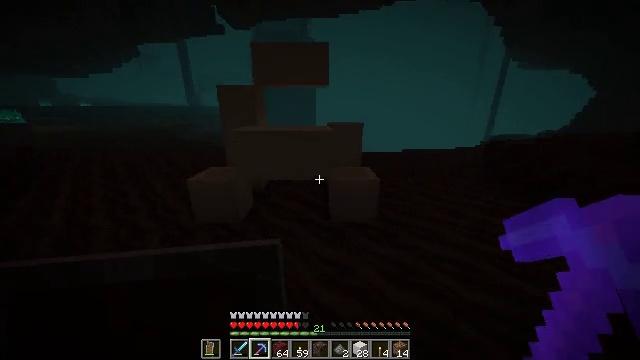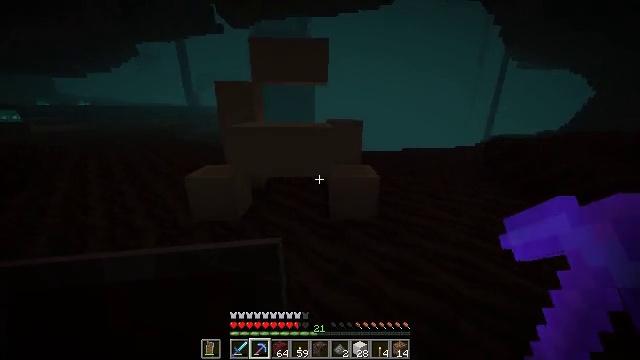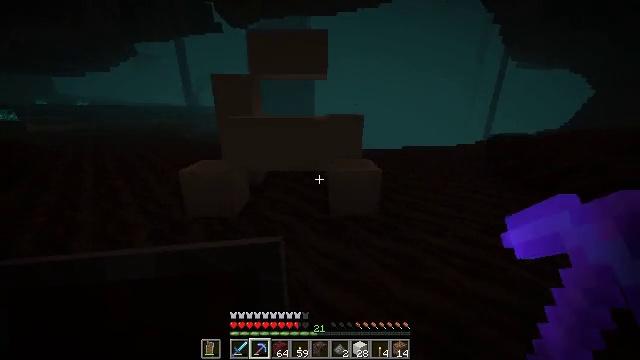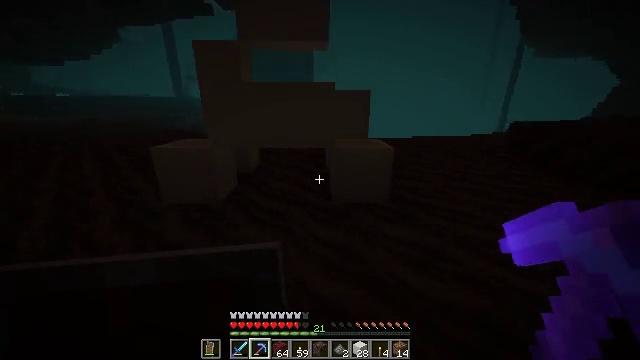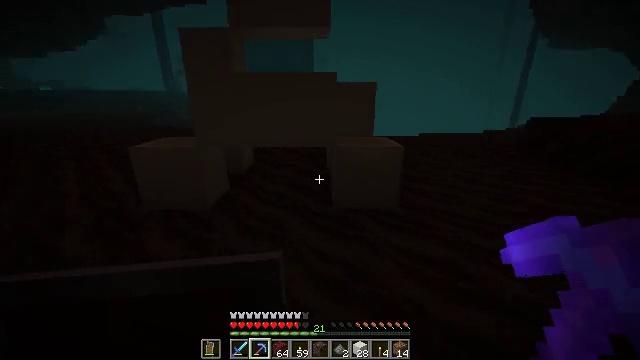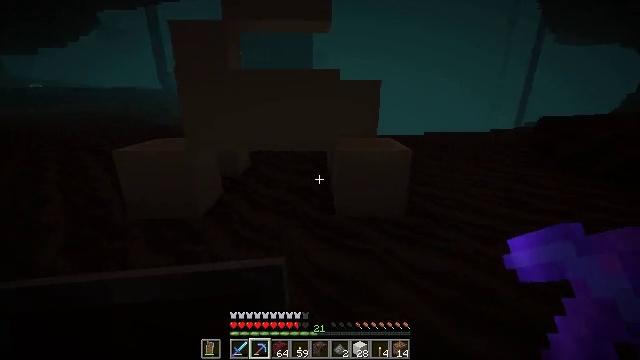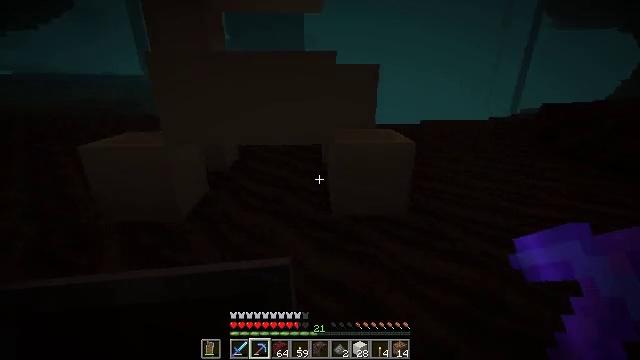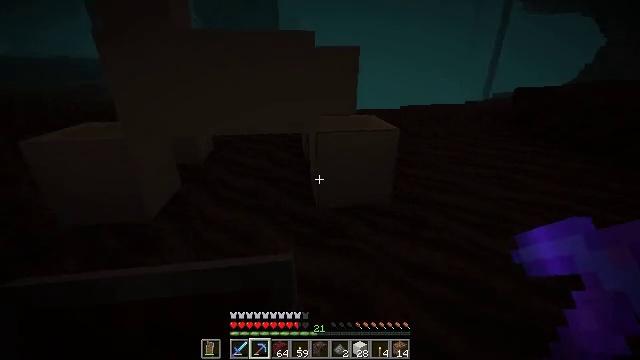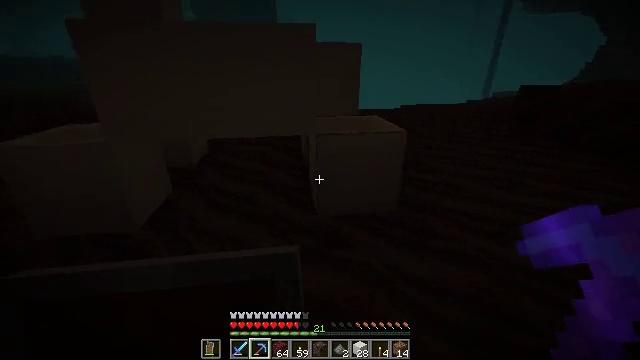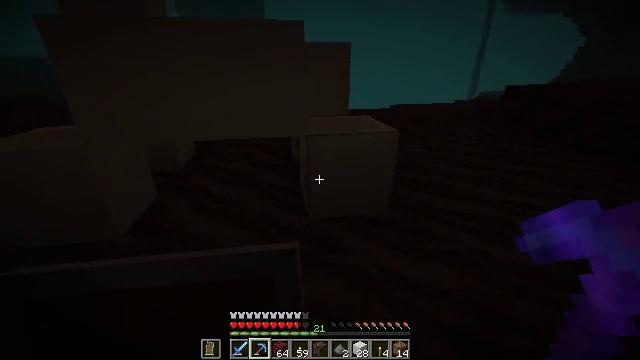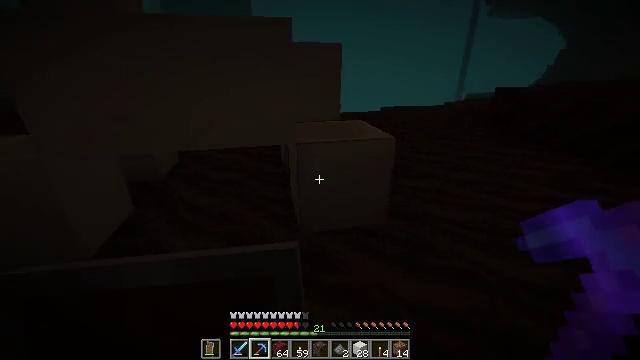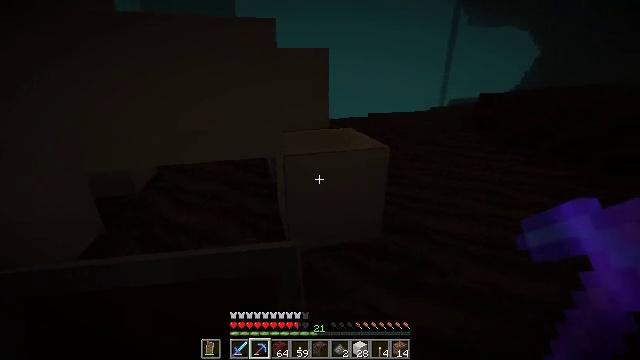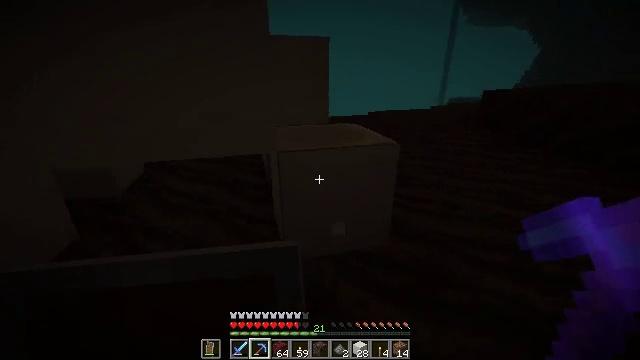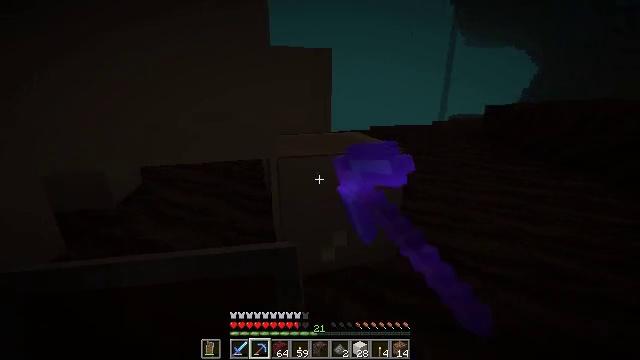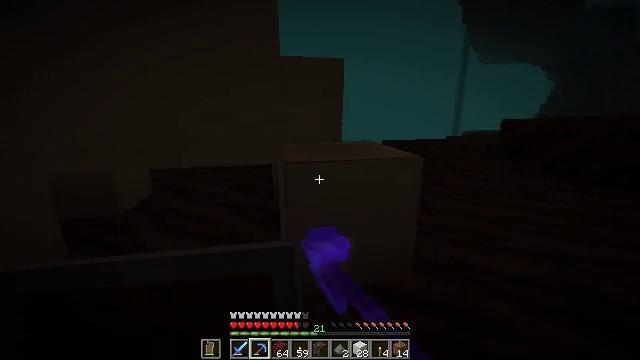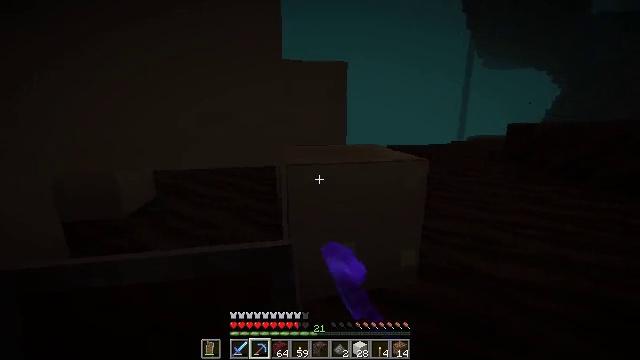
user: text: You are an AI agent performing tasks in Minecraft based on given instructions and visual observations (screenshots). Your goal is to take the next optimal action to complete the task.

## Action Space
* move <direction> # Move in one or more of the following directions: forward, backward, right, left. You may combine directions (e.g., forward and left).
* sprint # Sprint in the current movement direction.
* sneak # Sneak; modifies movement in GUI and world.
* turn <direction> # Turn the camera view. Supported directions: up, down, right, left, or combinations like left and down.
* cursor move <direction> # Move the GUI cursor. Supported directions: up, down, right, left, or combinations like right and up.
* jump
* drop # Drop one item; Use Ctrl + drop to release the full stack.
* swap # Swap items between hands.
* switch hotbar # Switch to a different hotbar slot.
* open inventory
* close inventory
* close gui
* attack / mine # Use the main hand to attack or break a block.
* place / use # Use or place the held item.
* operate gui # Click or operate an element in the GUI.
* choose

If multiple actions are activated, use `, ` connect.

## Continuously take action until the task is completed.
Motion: motion action
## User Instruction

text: Collect bone block by breaking it.
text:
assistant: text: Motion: move forward and move right
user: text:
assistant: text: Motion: move forward and move right
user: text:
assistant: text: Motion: move forward and move right
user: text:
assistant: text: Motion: move forward
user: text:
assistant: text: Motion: move forward
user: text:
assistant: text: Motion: move forward, turn right and down
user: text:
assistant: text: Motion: move forward, turn right and down
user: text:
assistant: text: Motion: move forward
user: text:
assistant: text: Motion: move forward, turn right
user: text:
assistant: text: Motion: move forward, turn right
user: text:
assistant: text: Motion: move forward, sneak, turn right and up
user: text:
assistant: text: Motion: move forward, sneak, attack / mine
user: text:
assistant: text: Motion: move forward, sneak, turn up, attack / mine
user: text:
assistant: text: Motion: sneak, turn left and up, attack / mine
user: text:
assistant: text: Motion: sneak, turn up, attack / mine
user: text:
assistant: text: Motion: sneak, attack / mine
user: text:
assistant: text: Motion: sneak, turn up, attack / mine
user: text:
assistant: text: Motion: sneak, turn left and up, attack / mine
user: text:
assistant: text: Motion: move forward, sneak, turn left and up, attack / mine
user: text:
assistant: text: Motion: move forward and move left, sneak, turn left and up, attack / mine
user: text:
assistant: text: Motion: move forward and move left, sneak, attack / mine
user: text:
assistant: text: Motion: move forward and move left, sneak, attack / mine
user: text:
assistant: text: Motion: move forward, sneak, attack / mine
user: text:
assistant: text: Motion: move forward, sneak, attack / mine
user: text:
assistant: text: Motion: move forward, sneak, attack / mine
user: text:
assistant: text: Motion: move forward, sneak, turn left and down, attack / mine
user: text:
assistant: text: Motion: move forward, sneak, turn left and down, attack / mine
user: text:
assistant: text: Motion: move forward and move left, sneak, turn left, attack / mine
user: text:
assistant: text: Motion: move forward and move left, sneak, turn left, attack / mine
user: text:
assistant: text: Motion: move forward and move left, sneak, attack / mine